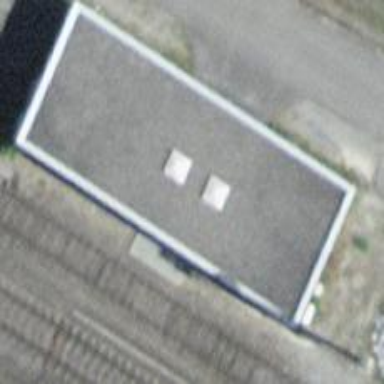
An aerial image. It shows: Railway service station.